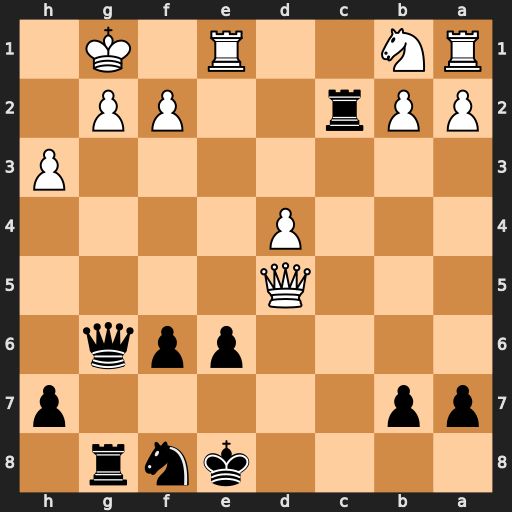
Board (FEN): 4knr1/pp5p/4ppq1/3Q4/3P4/7P/PPr2PP1/RN2R1K1
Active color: b
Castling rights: -
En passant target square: -
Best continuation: Rc1 Rxc1 exd5